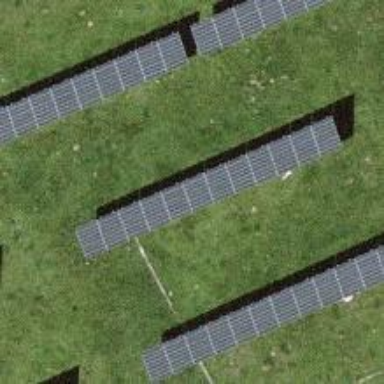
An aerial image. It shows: Solar power generator utilizing photovoltaic technology with solar photovoltaic panels.